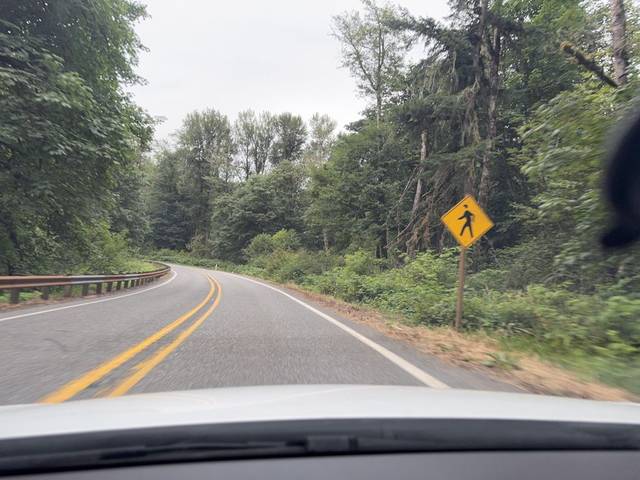
Region: United States
Coordinates: 48.905, -121.91